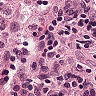
Metastatic tissue present: no